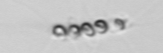
Label: Chaetoceros